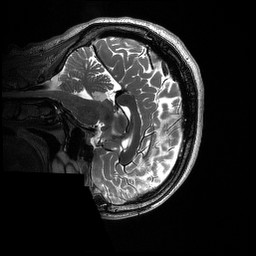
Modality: T2w
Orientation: sagittal
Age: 28
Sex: male